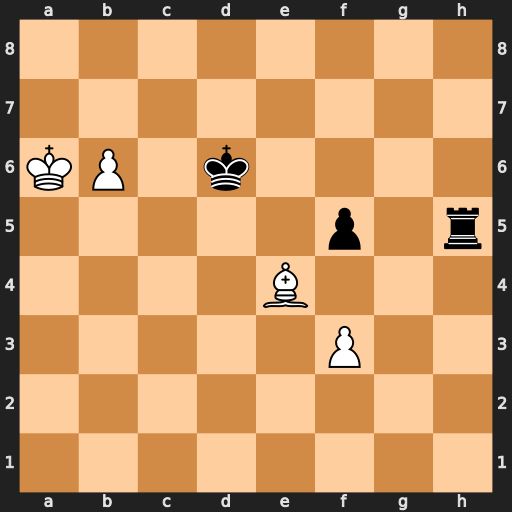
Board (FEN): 8/8/KP1k4/5p1r/4B3/5P2/8/8
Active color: w
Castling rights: -
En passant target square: -
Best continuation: b7 Kc7 Ka7 fxe4 b8=Q+